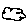
Label: cloud